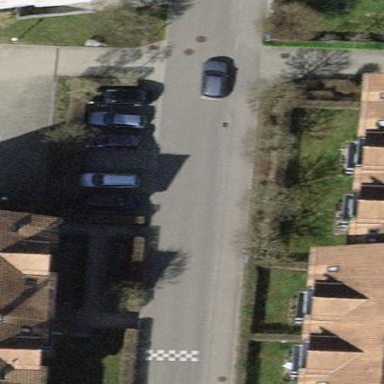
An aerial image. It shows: Parking available on the street side.